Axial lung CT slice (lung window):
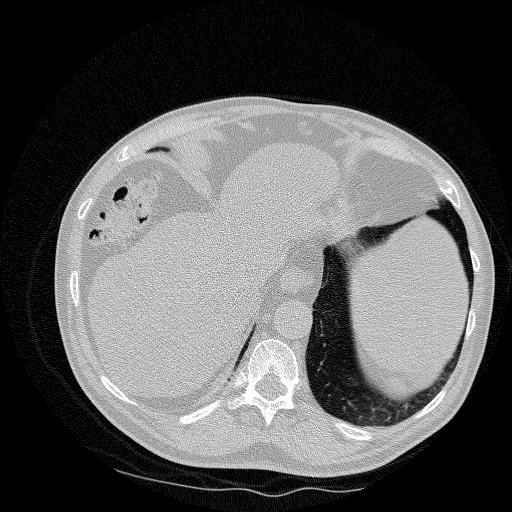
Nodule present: no